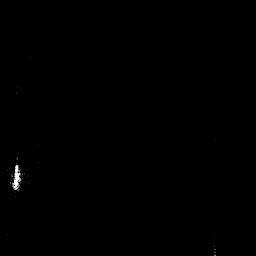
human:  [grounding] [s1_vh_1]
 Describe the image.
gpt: In the satellite image, there is  <ref>1 small ship </ref> <box>[[4, 65, 8, 74, 0]]</box> located at bottom left.